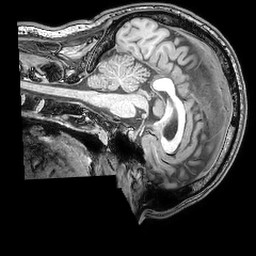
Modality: T1w
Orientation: sagittal
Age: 27
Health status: ill
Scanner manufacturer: philips
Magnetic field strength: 3 T
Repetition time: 0.007 s
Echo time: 0.0035 s